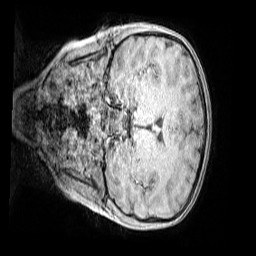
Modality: MP2RAGE
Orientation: coronal
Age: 9
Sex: female
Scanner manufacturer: siemens
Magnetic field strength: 3 T
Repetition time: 4 s
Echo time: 0.00299 s